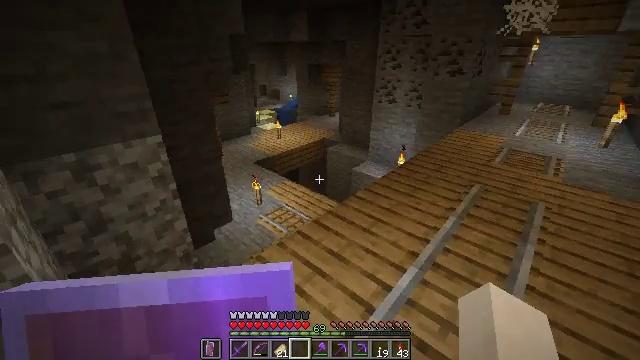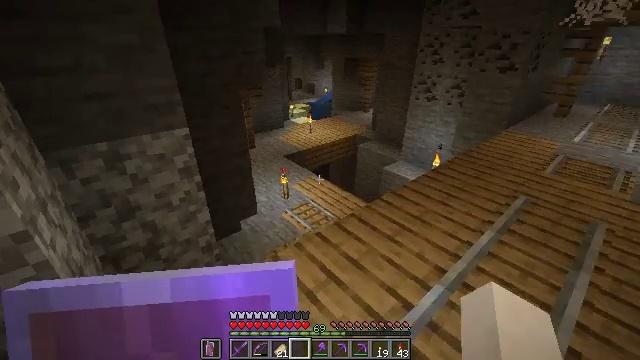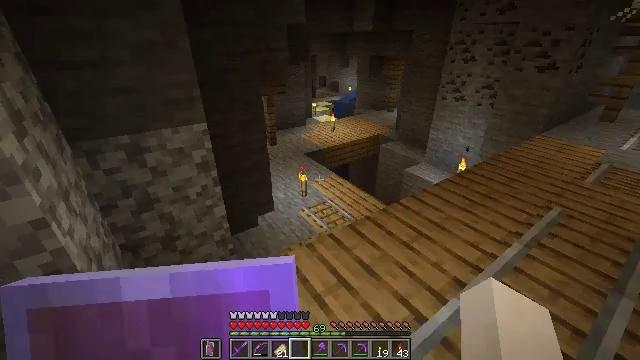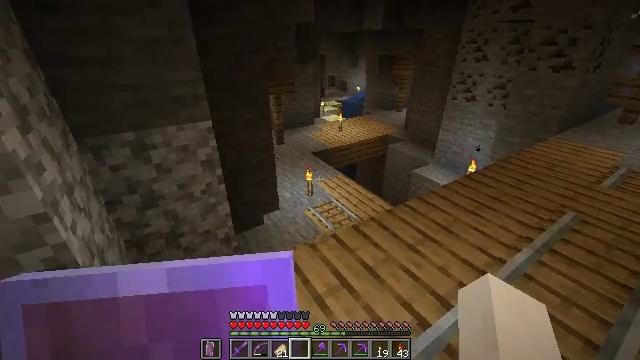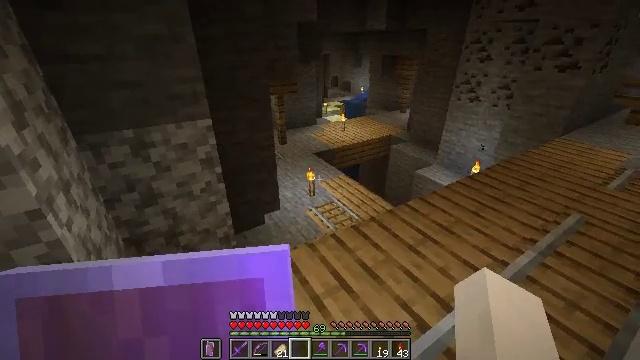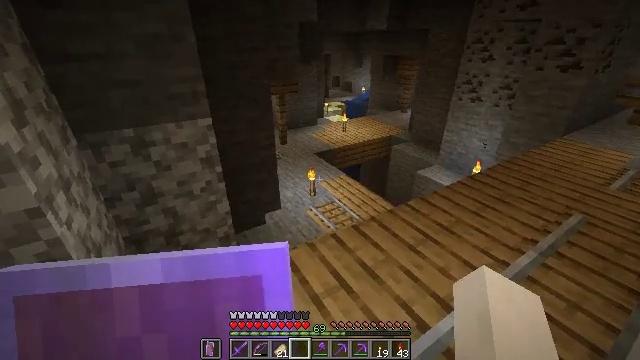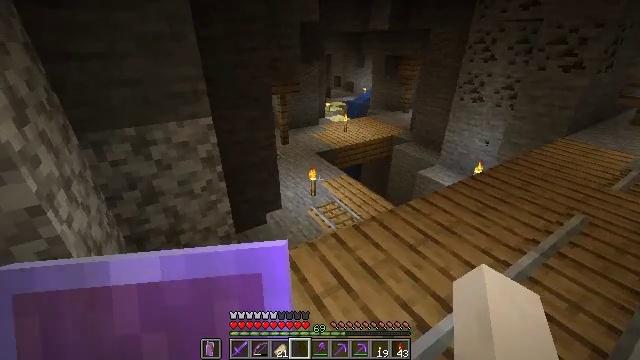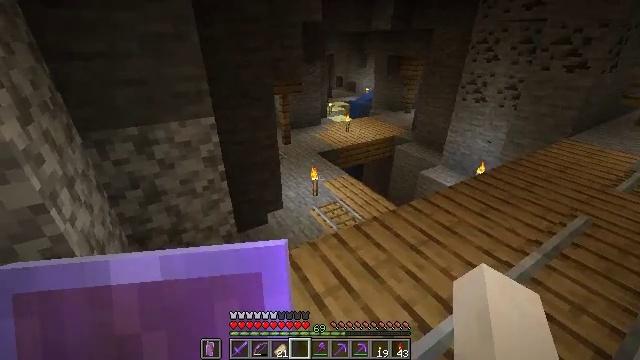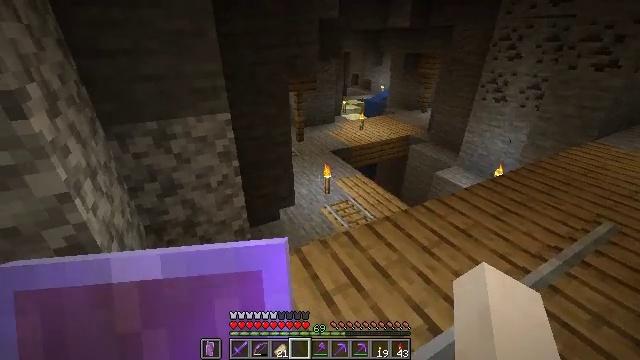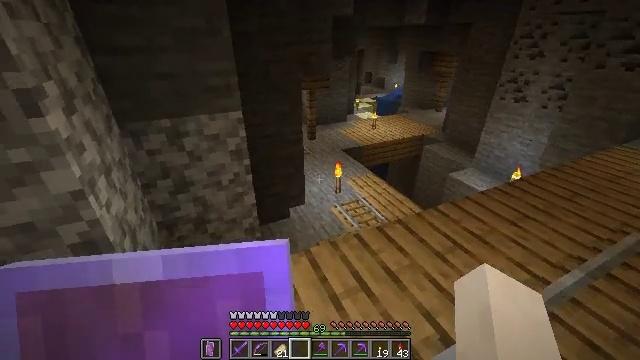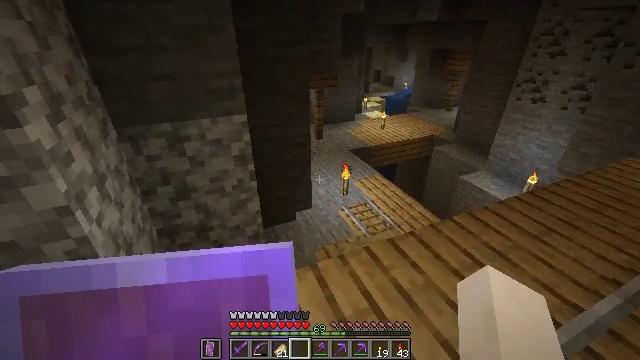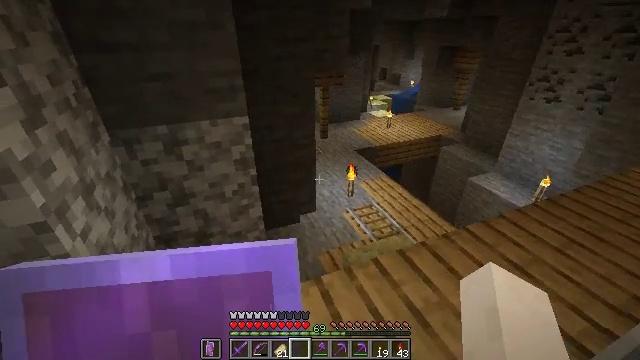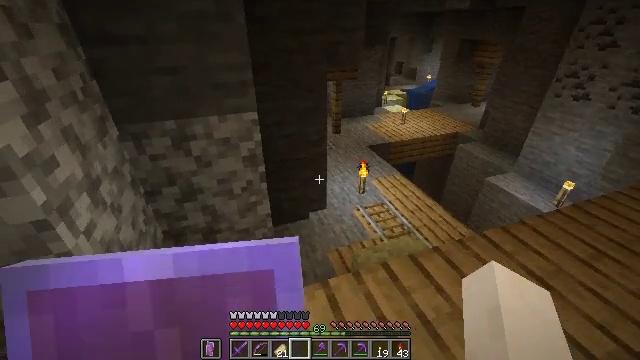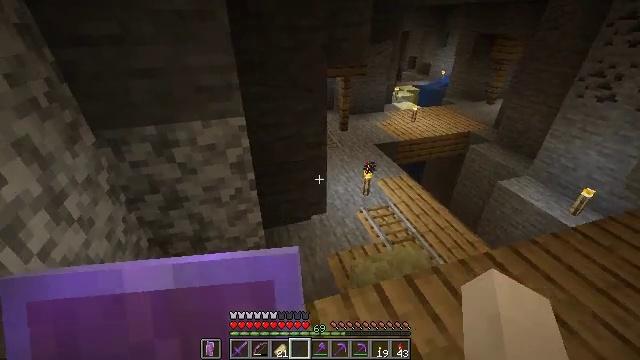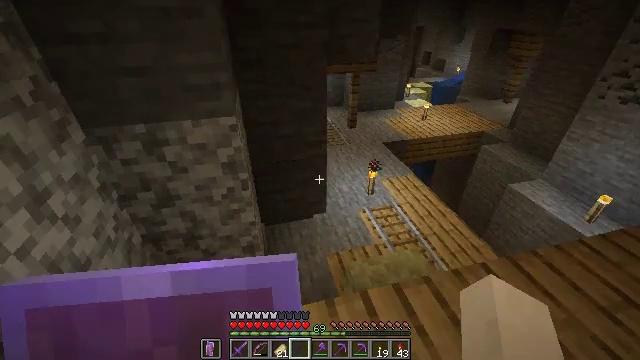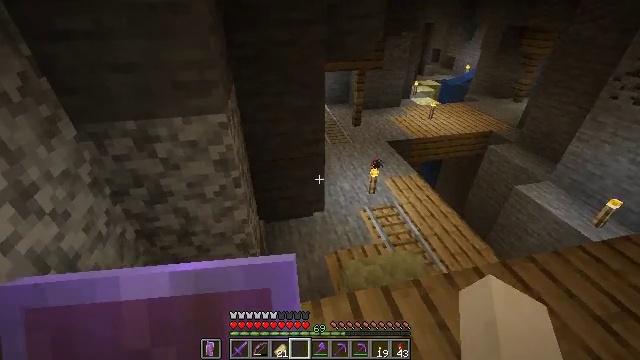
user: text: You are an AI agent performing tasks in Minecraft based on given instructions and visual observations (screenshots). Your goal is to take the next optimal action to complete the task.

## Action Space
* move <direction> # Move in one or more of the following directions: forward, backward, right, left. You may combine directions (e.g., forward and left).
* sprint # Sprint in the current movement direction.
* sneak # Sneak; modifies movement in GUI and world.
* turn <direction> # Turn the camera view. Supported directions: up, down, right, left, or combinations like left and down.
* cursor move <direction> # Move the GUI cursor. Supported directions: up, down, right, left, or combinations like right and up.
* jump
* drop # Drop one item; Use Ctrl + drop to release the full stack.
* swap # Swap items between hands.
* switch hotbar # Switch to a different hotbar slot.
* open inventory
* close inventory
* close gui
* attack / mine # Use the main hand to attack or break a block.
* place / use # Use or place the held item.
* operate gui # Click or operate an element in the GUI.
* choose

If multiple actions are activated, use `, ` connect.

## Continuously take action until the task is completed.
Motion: motion action
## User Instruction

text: Break the existing planks.
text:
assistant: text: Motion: turn left and down
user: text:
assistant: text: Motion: turn left
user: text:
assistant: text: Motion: turn left
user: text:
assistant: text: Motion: no_op
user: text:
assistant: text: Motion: no_op
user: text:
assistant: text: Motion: no_op
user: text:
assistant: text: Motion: no_op
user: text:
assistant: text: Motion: turn left
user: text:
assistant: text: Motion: move forward, turn left
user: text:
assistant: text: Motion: move forward, turn left
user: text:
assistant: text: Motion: move forward, turn left
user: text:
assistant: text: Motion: move forward and move right, turn left and down
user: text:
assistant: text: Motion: move right, turn left and down
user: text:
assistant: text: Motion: move right, turn left
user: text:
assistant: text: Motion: turn left
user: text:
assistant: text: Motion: no_op
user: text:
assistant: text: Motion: no_op
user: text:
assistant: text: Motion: no_op
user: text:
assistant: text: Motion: move right
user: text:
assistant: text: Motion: move right, turn left and down
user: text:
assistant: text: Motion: move right, turn left and down
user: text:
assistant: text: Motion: turn left and down
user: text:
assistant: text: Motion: turn left and down
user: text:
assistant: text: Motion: no_op
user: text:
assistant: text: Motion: no_op
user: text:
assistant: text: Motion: no_op
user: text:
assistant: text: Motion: no_op
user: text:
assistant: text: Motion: turn right and down
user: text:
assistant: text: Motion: move forward, turn right
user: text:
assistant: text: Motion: move forward, sprint